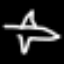
Label: airplane